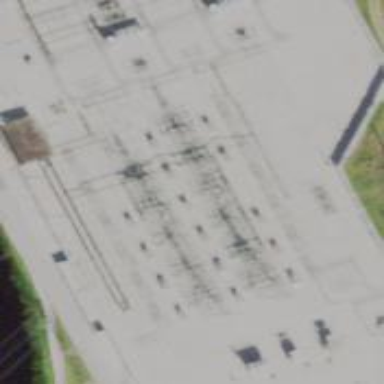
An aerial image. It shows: Lattice structure tower used for power transmission.